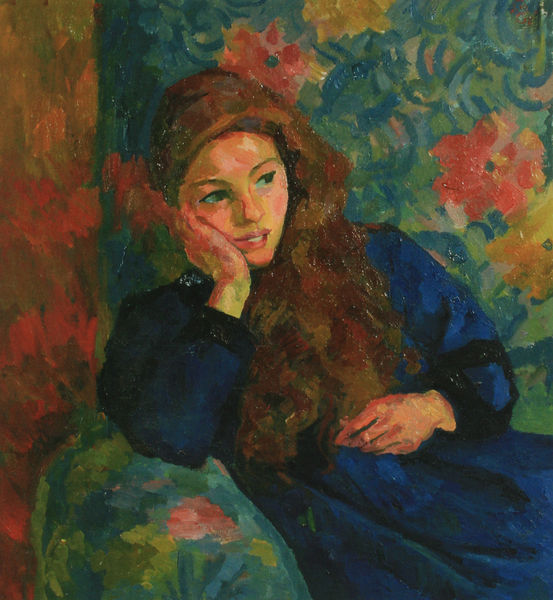
Titel: Pensierosa, Sinnendes Mädchen (Ottilia)
Künstler: Giovanni Giacometti
Institution: Privatbesitz
Schlagwörter: blau, gemälde, hand, haut, kopf, gelb, grob, grün, impressionismus, mädchen, sitzen, blume, blumen, braun, bunt, frau, haar, hintergrund, kleid, mund, orange, schwarz, stuhl, blick, dame, rot, beige, expressionismus, malerei, muster, jung, augen, falten, gesicht, ärmel, hände, porträt, öl, ferne, land, haare, sessel, sitzend, hübsch, kinn, locken, rosa, schön, lächeln, sofa, armlehne, ecke, lehne, farben, farbe, van gogh, falte, tapete, floral, aufstützen, tor, impression, gestützt, blumenmuster, fern, schönheit, zähne, geblümt, aufgestützt, lehen, bund, rottmann, sessellehne, gelockt, raumecke, blaues kleid, mund offen, bint, offene haare, frau jung, anstützen, stützen+, gestütztz